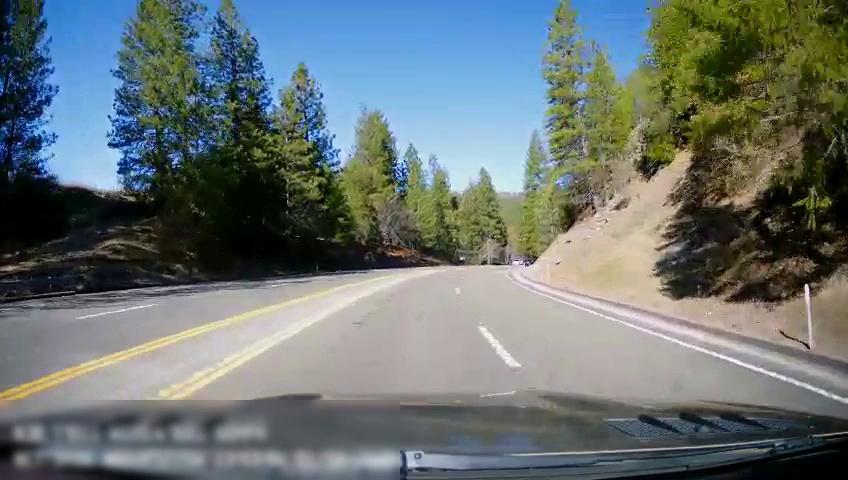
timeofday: Day
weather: Sunny
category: Drivable Space
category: Lanes | Opposite Lane
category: Lanes | Alternate Lane
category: Lanes | Current Lane
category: Lanes | Opposite Lane
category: Lanes | Current Lane
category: Lanes | Alternate Lane
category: Lanes | Opposite Lane
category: Lanes | Opposite Lane